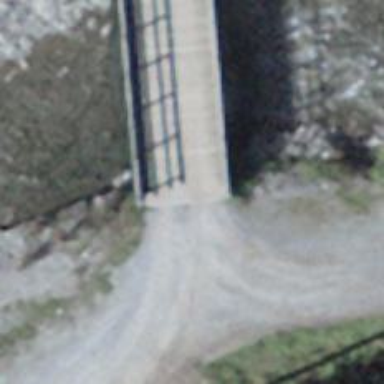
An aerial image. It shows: Track with compacted surface crossing bridge with grade3 tracktype.